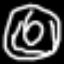
Label: donut